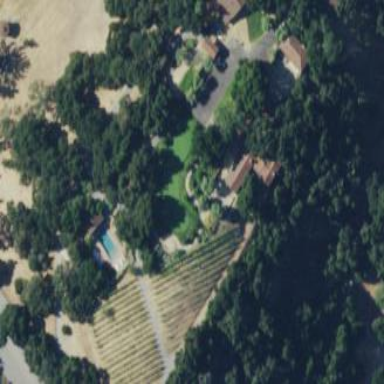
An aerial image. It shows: Vineyard where grapes are grown.